Question: So with the following code, I'm supposed to be able to read in an array, choose a starting point (usually array[0], and then add or substract the value at the given index to move around in the array. The purpose of the puzzle is to get to the last element of the array using a recursive function. My problem right now is that it always tells me that it is solvable (which is what I want), but not in the case that it actually isn't a solvable array.
When I pass it the array
'''
int array[] = { 3, 6, 4, 1, 3, 4, 2, 5, 3, 0 };
bool solved = IsSolvable(0, array, 10);
'''
It works fine as it should. But when I pass it
'''
int arraytest[] = { 3, 1, 2, 3, 0 };
bool solved2 = IsSolvable(0, arraytest, 5);
'''
it does not say return false as it should. It should not be possible because when it gets to arraytest[4] where the value is three, it will infinitely go between 3 and 3. I fixed this in my code so there wouldn't be a loop, but I still want it to return that the array is unsolvable. Can anyone see why it doesn't?
'''
bool IsSolvable(int index, int array[], int size){
if (index == size - 1){ return true; }
else if (index > size - 1 || index < 0){
return false;
}
else if (array[index] == -1) { cout << "here i am" << endl; return false; }
else {
int temp = array[index];
array[index] = -1;
bool found = IsSolvable(index + array[index], array, size) || IsSolvable(index - array[index], array, size);
array[index] = temp;
return found;
}
}
'''
I'll attach a photo so that it's more easily understood.
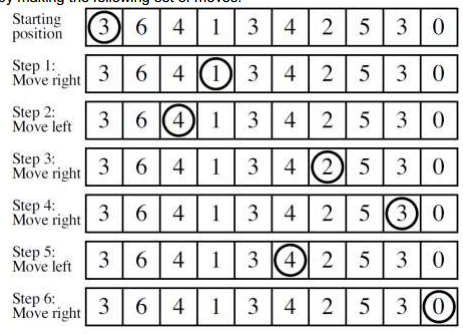
Answer: Small bug in your code, in:
'bool found = IsSolvable(index + array[index], array, size) || IsSolvable(index - array[index], array, size);'
You need to use temp instead of array[index], as in:
'bool found = IsSolvable(index + temp, array, size) || IsSolvable(index - temp, array, size);'